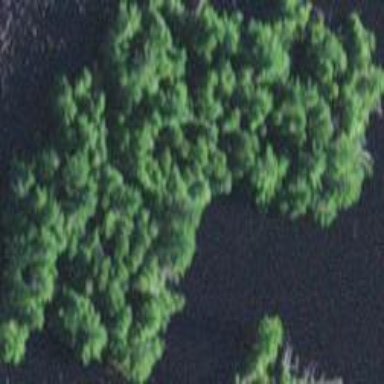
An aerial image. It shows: Island covered with woodland.